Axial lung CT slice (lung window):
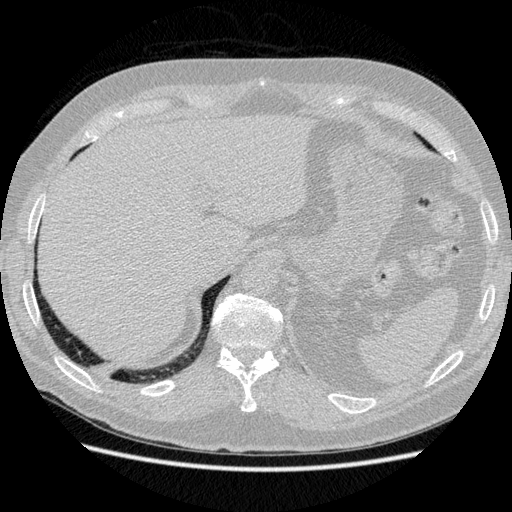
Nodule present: no